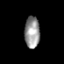
Tissue: prostate
Cell type: Fibroblasts
Senescence score: 0.8901
Nuclear area (px): 472
Mean DAPI intensity: 149.544